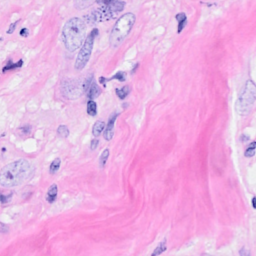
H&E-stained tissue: Breast